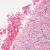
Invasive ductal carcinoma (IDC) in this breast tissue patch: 1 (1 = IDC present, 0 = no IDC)